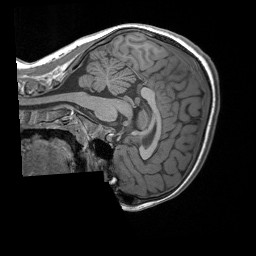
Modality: T1w
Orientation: sagittal
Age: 8
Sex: male
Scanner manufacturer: siemens
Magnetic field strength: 3 T
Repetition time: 1.65 s
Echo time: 0.00203 s